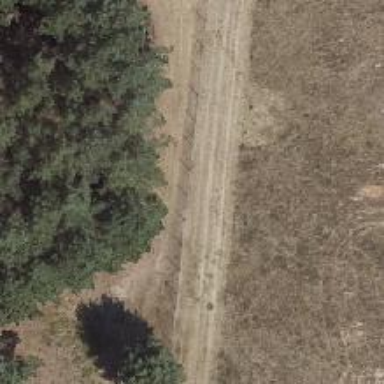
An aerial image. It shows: Dirt path.